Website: apple
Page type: customer-info-address
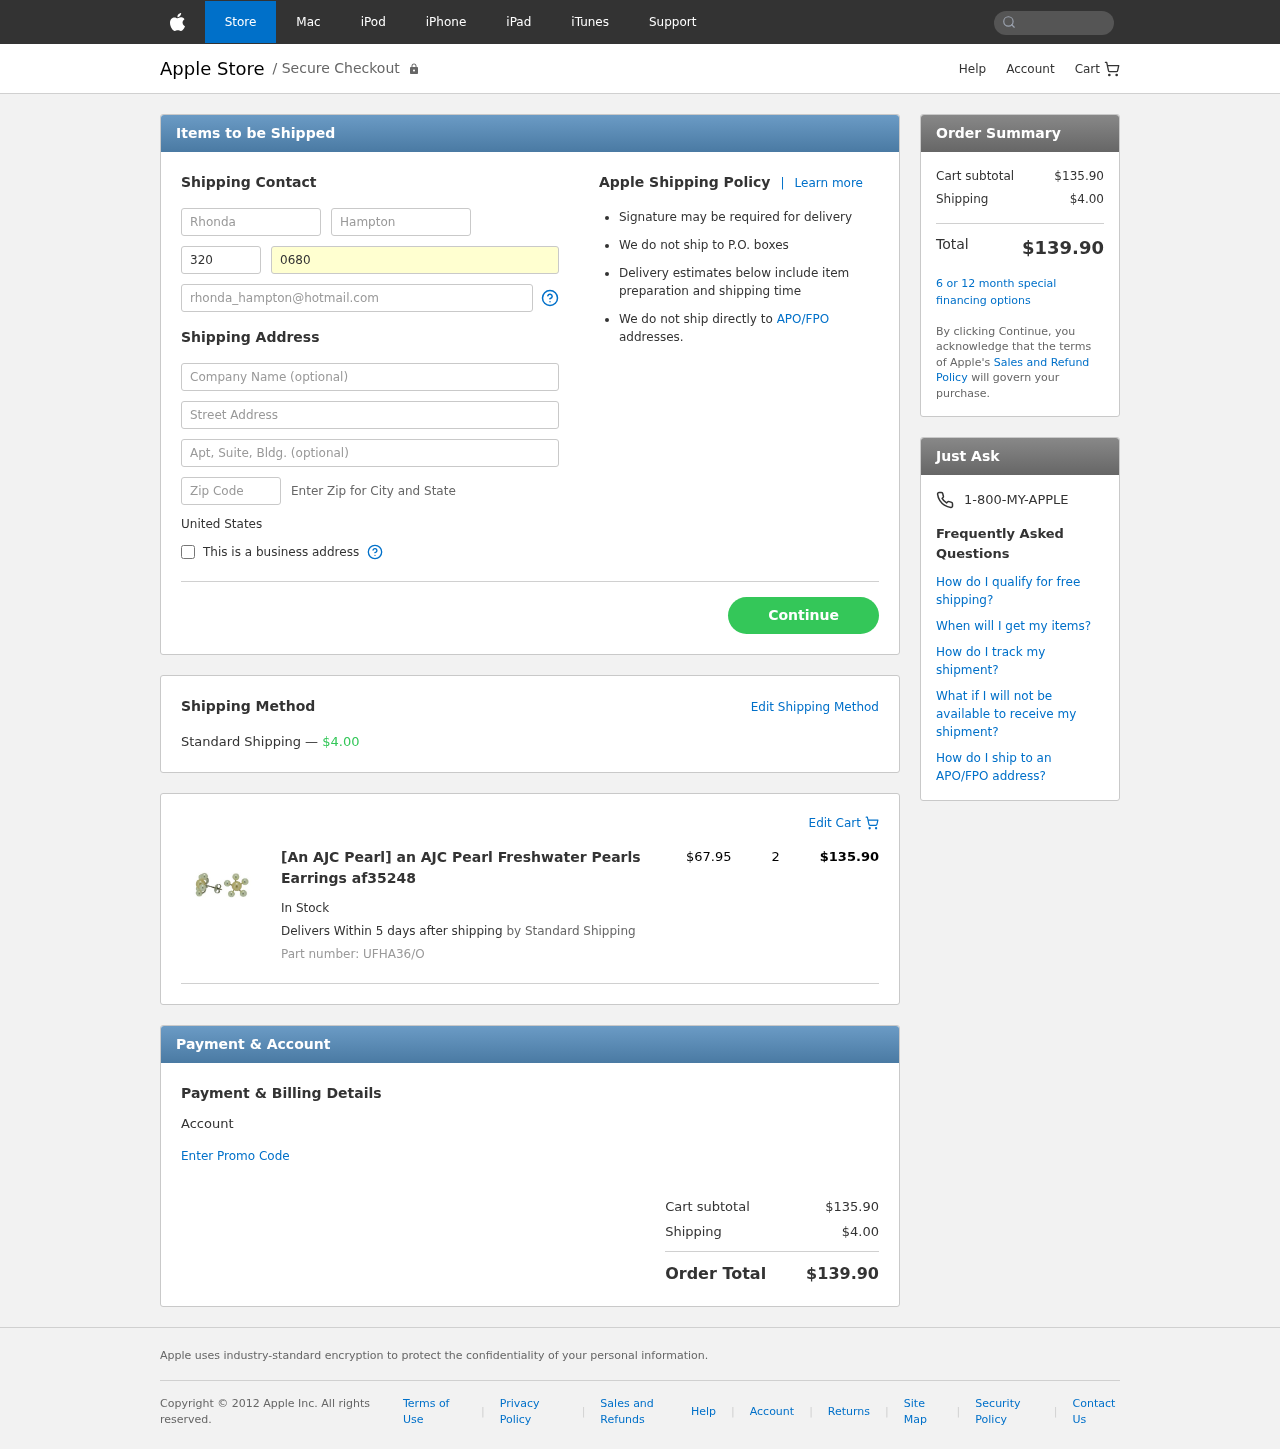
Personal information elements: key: PII_COUNTRY
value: United States
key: PII_FIRSTNAME
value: Rhonda
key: PII_LASTNAME
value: Hampton
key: PII_PHONE_AREA
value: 320
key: PII_PHONE_LINE
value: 0680
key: PII_EMAIL
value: rhonda_hampton@hotmail.com
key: PII_STREET
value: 816 Franklin Haven Suite 979
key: PII_STREET2
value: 87421 Nicole Estate Suite 194
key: PII_POSTCODE
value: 43764
Product elements: key: PRODUCT1_NAME
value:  [An AJC Pearl] an AJC Pearl Freshwater Pearls Earrings af35248 
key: PRODUCT1_PRICE
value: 67.95
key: PRODUCT1_QUANTITY
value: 2
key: PRODUCT1_SKU
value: UFHA36/O
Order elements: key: ORDER_SHIPPING_COST
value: $4.00
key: ORDER_ITEM_TOTAL
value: $135.90
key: ORDER_SUBTOTAL
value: $135.90
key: ORDER_TOTAL
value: $139.90